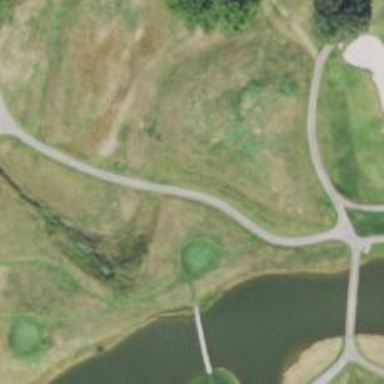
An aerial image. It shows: Footway that doubles as golf path.